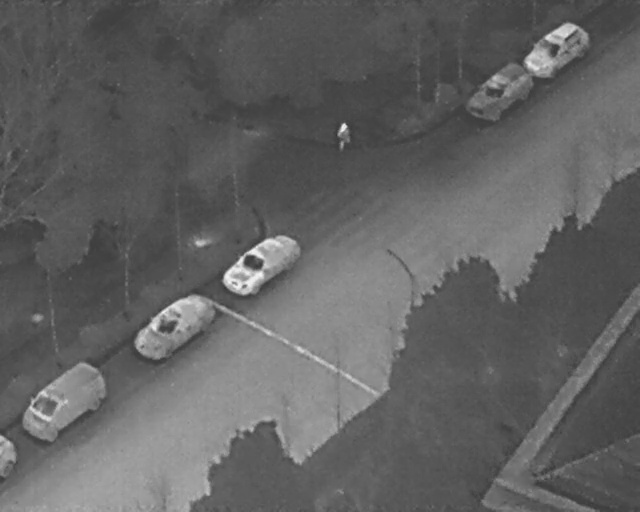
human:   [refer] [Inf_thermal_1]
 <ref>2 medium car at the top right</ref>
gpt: <box>[[72, 14, 83, 22, 46], [81, 6, 92, 13, 51]]</box>